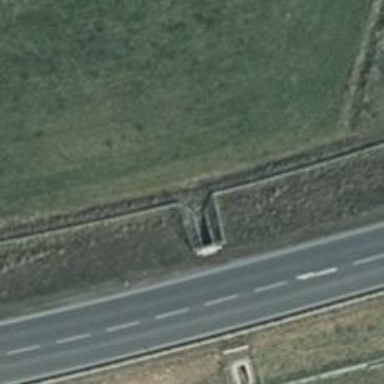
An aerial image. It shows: Wildlife crossing tunnel.